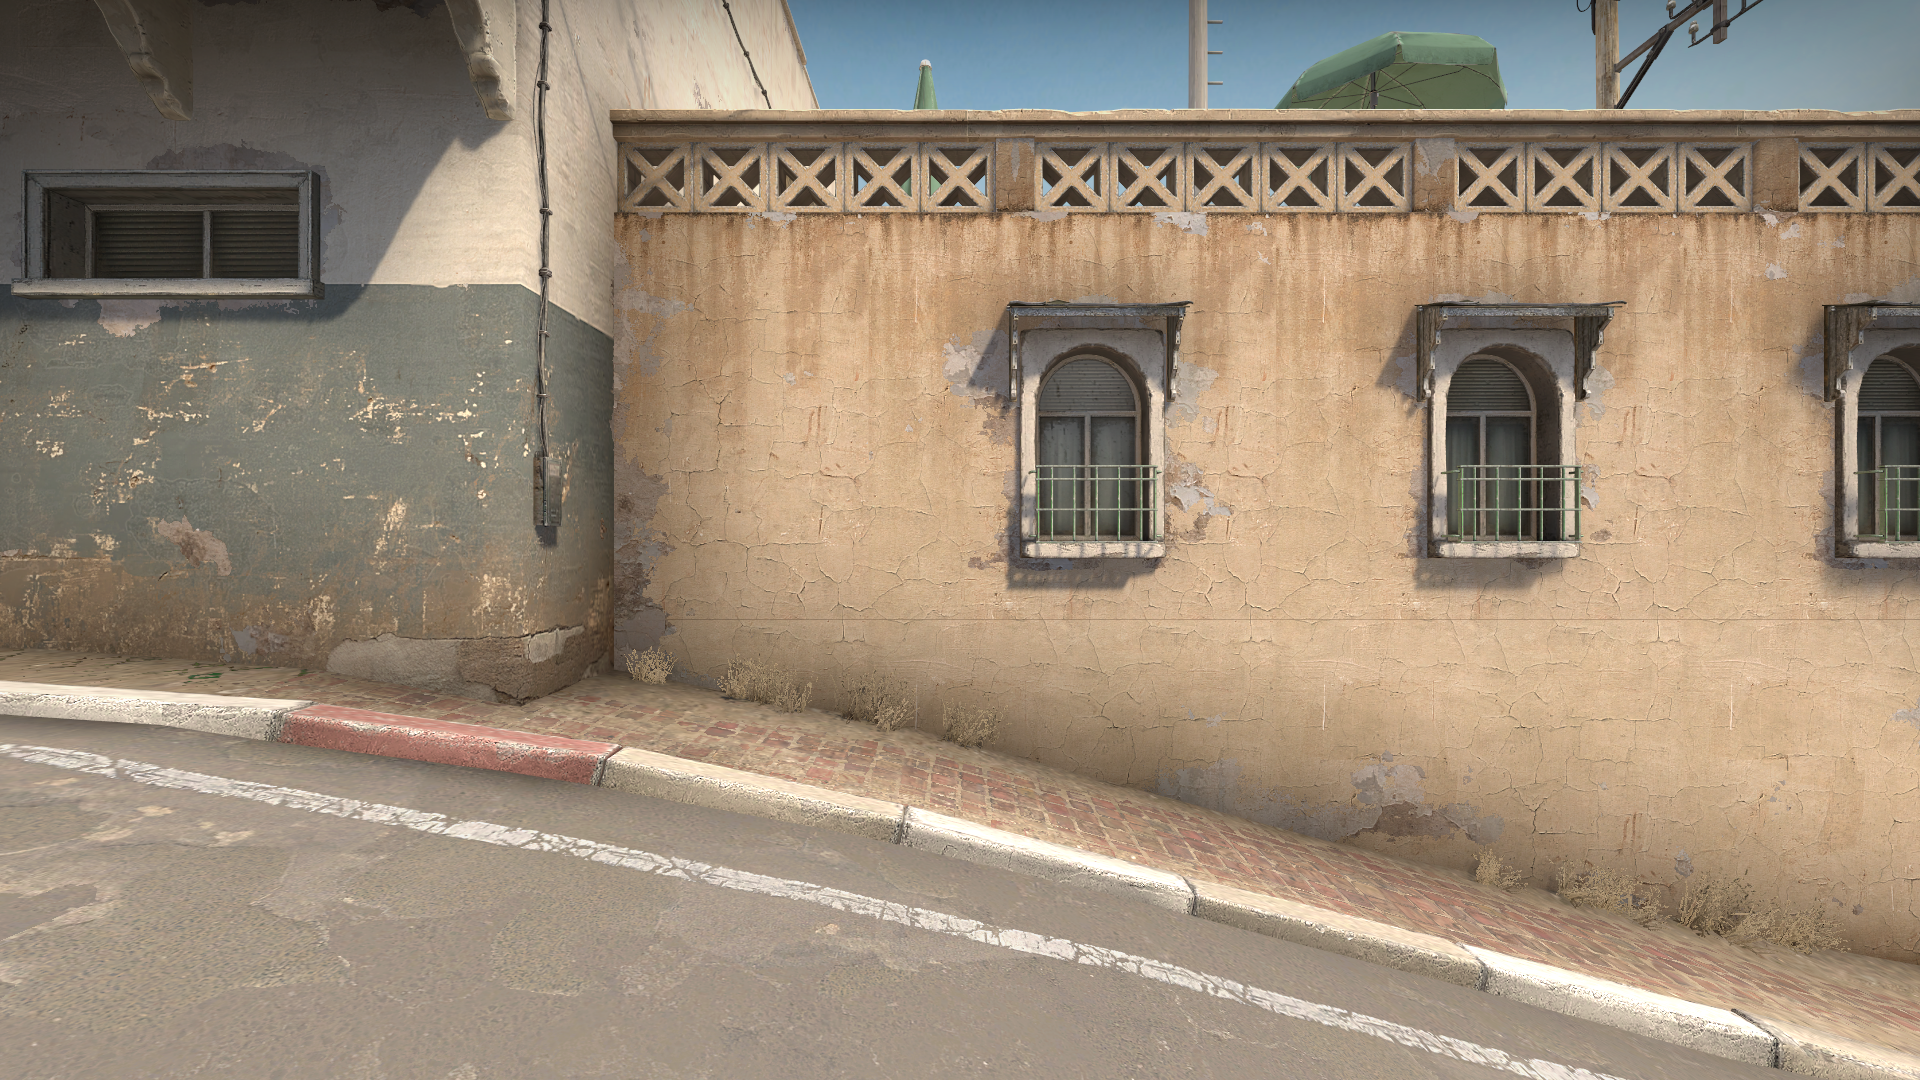
Map: de_dust2